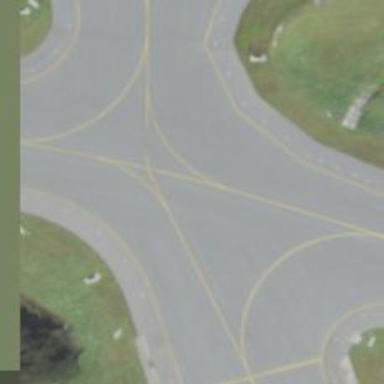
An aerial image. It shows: Image of taxiway at airport.